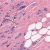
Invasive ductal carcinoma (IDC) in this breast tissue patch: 1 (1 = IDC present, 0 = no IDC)